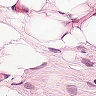
Metastatic tissue present: yes